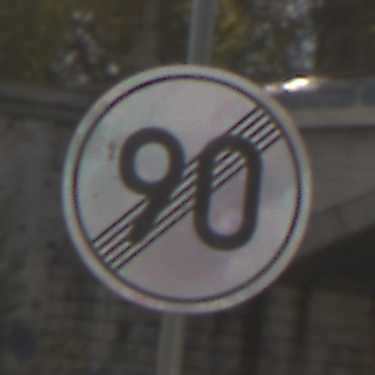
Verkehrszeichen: EndeGeschwindigkeit90
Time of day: MorningAfternoon
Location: Outdoor (Suburban)
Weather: PartlyCloudy
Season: NotSpecified
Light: Natural